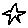
Label: star